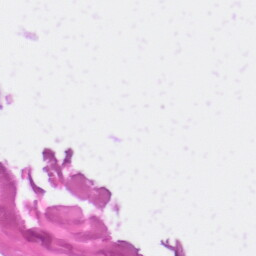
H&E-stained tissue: Skin